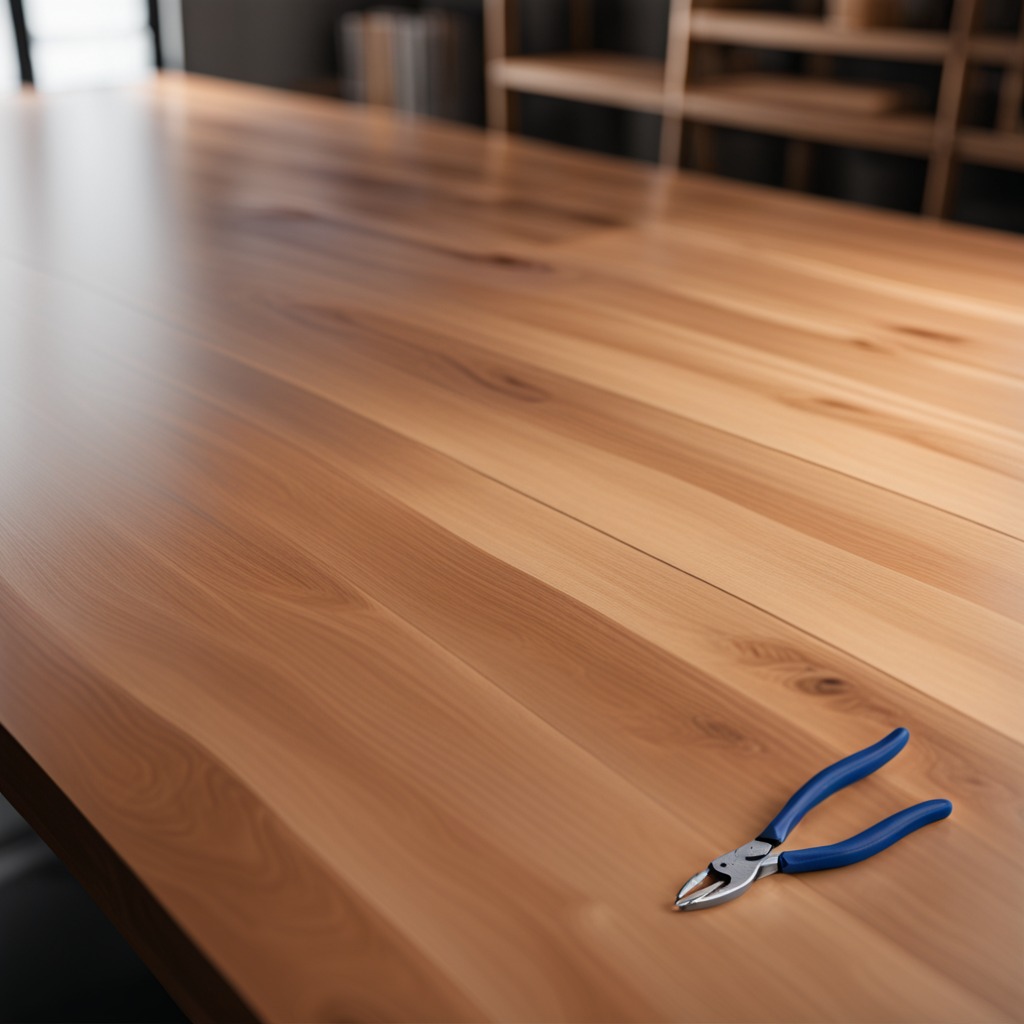
A plier is lying on a wooden table in a carpentry studio.